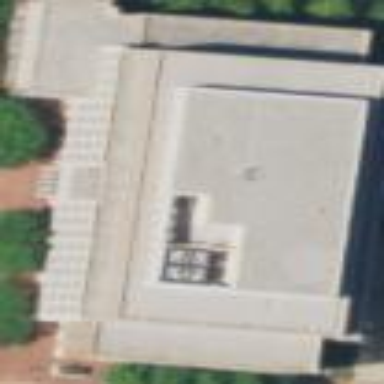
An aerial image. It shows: Office building.